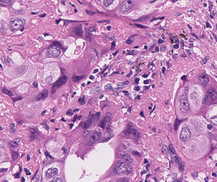
Tumor epithelial tissue: yes
Tumor-associated stroma tissue: yes
Normal tissue: no